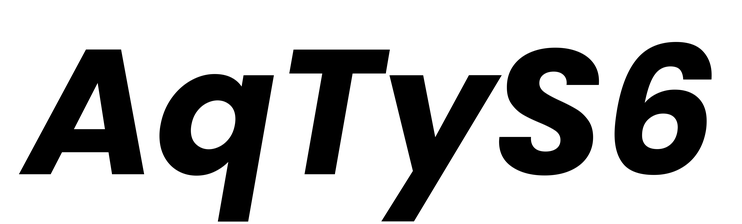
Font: Poppins-BoldItalic